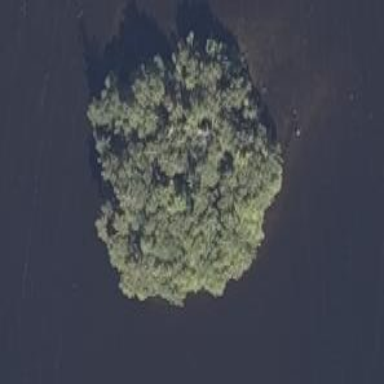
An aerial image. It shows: Islet covered with woodland.